Question: I try to append a country list in in html. there is a country name with id in my JSON response data. Please see my below image.

Here the 15 is country id and Brazil is country name. But I am clueless how to iterate the response array in '$.each'.
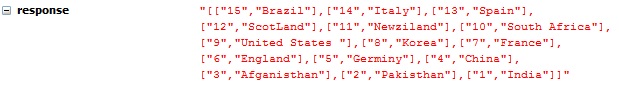
Answer: As explained in <URL> you can iterate in your json with .each method:
'''
$.getJSON( "ajax/myfile.json", function( data ) {
var items = [];
$.each( data, function( key, val ) {
items.push( "<li id='" + val[0] + "'>" + val[1] + "</li>" );
});
$( "<ul/>", {
"class": "countries",
html: items.join( "" )
}).appendTo( "body" );
});
'''
Otherwise, if you have a string:
'''
var jsonData = [["15","Brazil"],["14","Italy"]];
$.each(jsonData, function(key,val){
$('#divID').append('<div>id:'+ val[0] + ', country:' + val[1] + '</div>');
})
'''
Here <URL>.